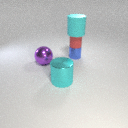
large purple metal sphere in front of small blue metal cylinder